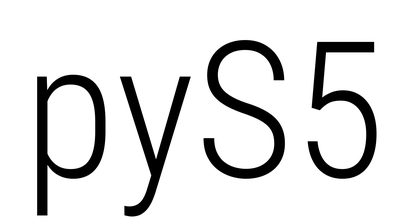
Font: Roboto_Condensed_Light